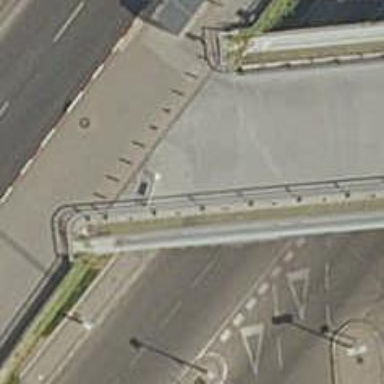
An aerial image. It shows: Pedestrian road.